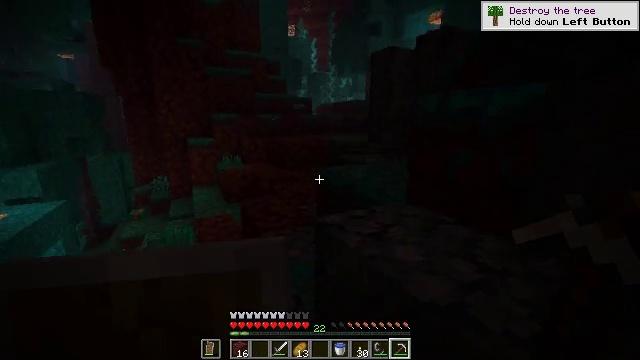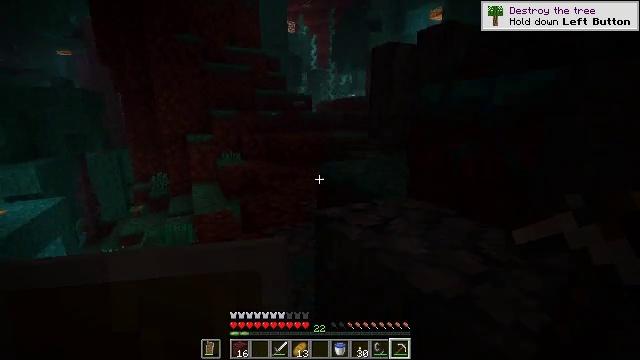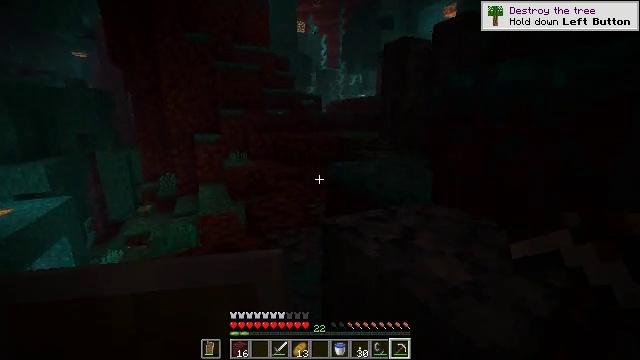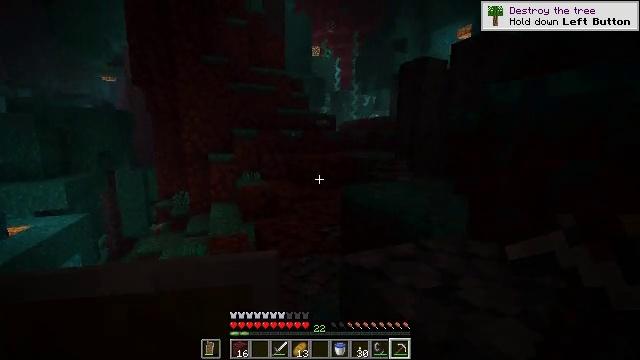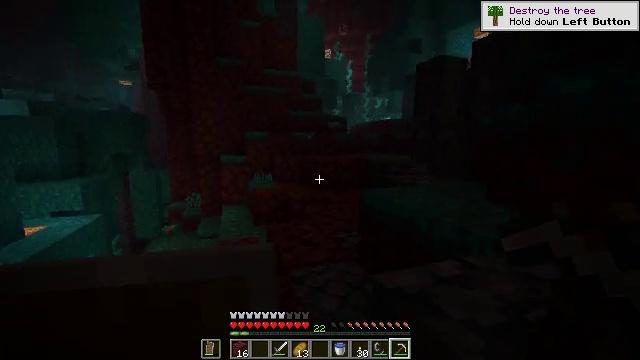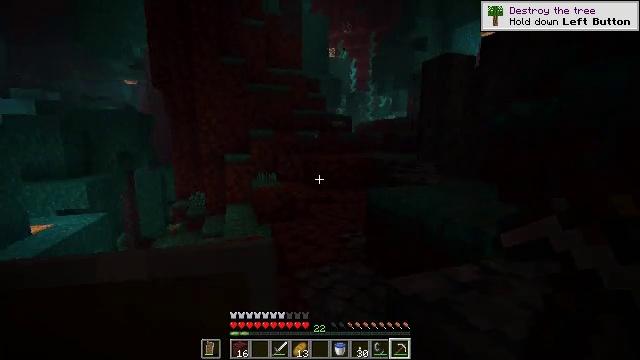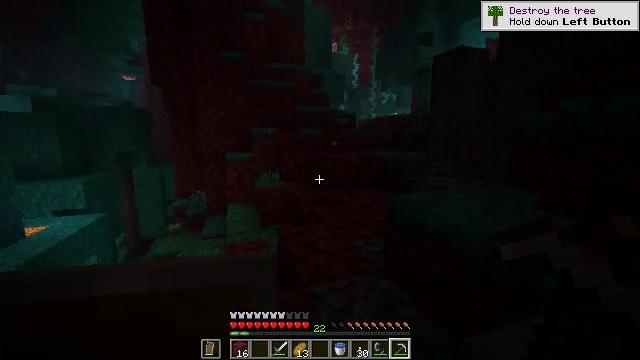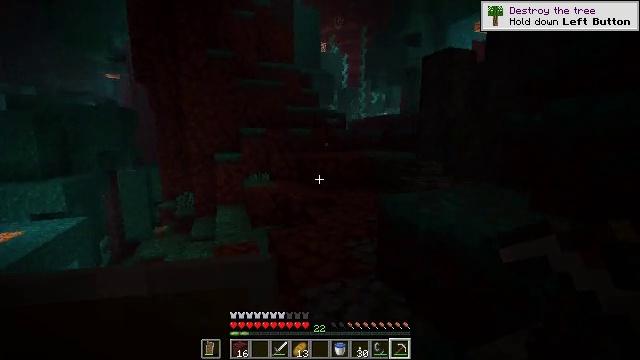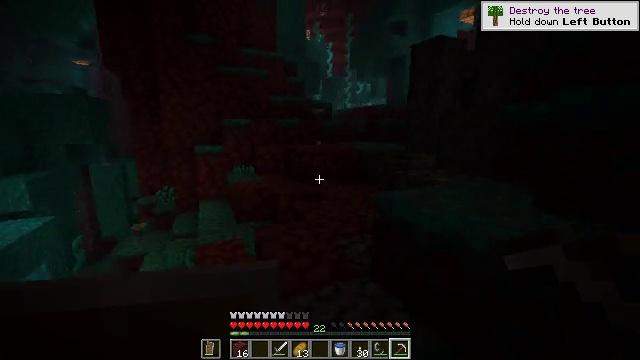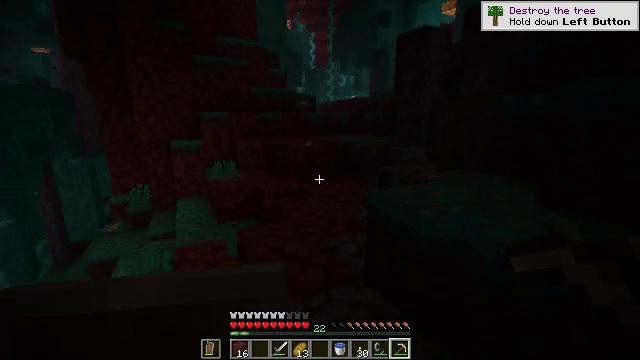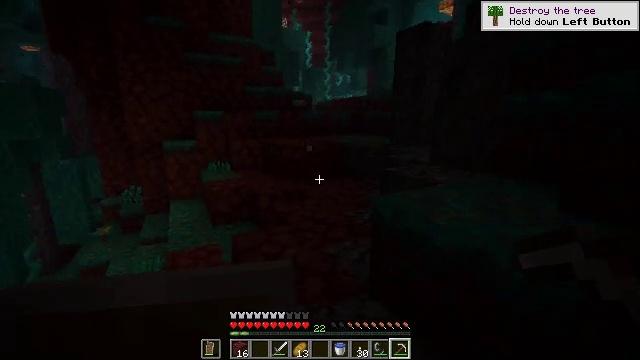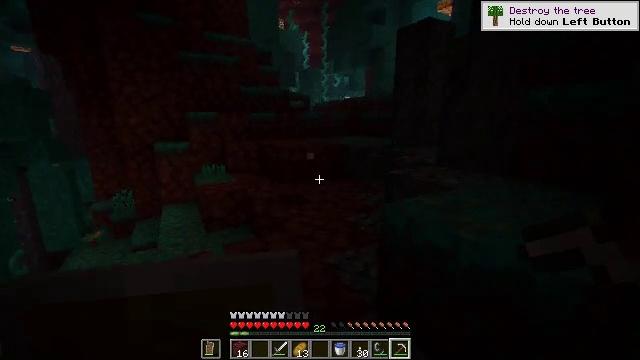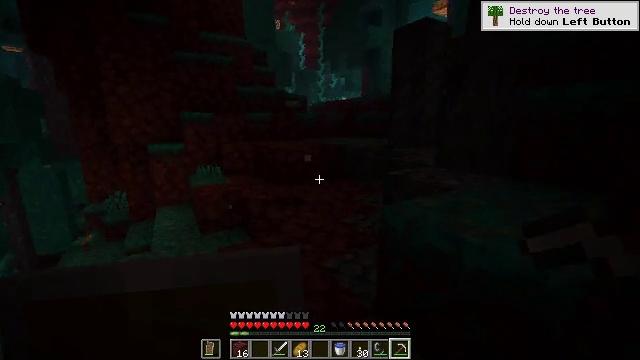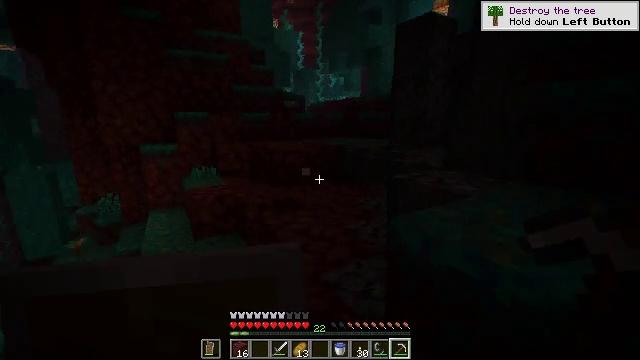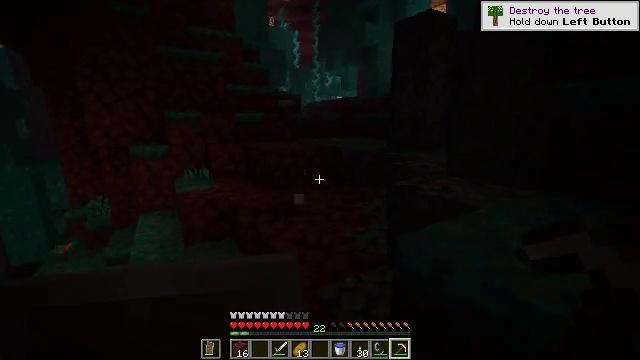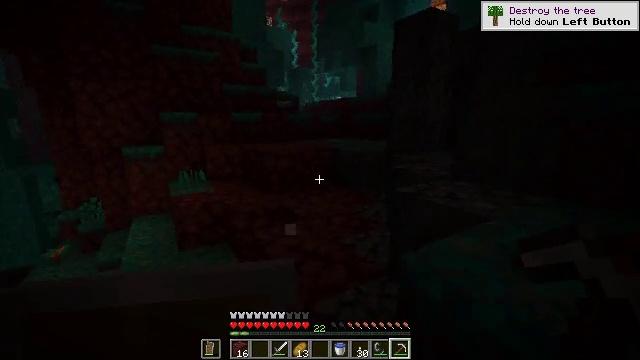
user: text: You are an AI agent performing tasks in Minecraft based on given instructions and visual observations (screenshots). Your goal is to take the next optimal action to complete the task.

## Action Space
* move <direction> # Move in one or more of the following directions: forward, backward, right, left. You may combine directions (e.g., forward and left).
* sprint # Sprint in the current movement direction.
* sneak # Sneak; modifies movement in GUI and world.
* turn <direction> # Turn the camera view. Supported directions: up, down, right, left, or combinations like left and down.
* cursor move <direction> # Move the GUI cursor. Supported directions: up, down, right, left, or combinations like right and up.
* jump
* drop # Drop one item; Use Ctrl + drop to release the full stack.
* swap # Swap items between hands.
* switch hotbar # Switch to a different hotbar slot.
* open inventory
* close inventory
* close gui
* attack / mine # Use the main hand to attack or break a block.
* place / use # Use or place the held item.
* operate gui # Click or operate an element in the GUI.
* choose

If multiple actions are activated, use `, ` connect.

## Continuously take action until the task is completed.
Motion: motion action
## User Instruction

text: Get warped nylium by digging.
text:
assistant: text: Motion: move forward
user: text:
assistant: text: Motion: move forward, turn left
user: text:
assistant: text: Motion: move forward and move left, turn left and up
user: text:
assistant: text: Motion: move forward and move left, turn left
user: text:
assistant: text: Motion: move forward and move left
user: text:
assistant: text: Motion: move forward
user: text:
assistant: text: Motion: move forward, turn right
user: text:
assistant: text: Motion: move forward, turn right and down
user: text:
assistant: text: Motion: move forward, turn right and down
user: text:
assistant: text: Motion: move forward
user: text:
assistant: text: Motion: move forward
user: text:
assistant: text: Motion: move forward
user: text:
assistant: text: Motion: move forward
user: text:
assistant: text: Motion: move forward
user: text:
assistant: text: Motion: move forward
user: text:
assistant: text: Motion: move forward
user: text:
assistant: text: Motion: move forward
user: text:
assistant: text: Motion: move forward
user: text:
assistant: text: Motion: move forward
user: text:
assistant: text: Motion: move forward
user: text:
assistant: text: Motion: move forward, turn right and up
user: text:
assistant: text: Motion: move forward, turn right and up
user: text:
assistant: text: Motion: move forward, turn right and up
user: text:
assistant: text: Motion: move forward
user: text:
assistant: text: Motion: move forward
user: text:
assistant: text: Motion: move forward
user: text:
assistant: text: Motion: move forward
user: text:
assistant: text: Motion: move forward
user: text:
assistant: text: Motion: move forward
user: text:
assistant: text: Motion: move forward